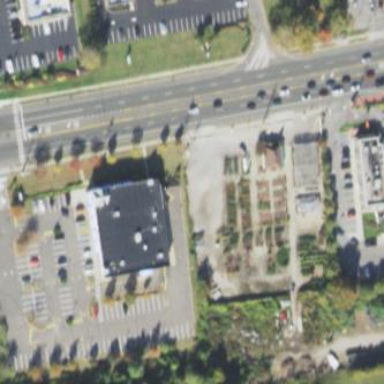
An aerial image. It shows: Garden center shop.